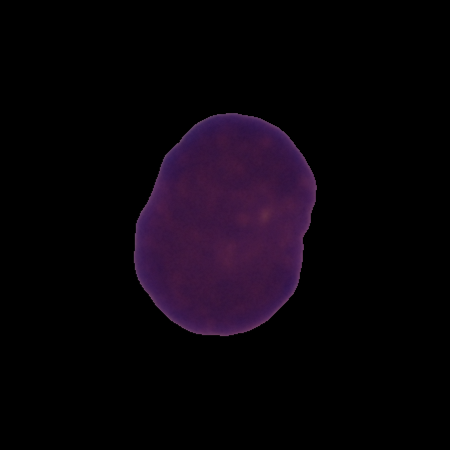
Label: healthy